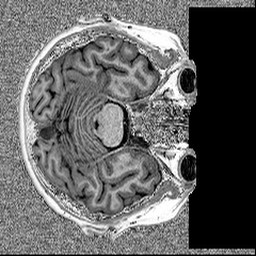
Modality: MP2RAGE
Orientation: axial
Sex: female